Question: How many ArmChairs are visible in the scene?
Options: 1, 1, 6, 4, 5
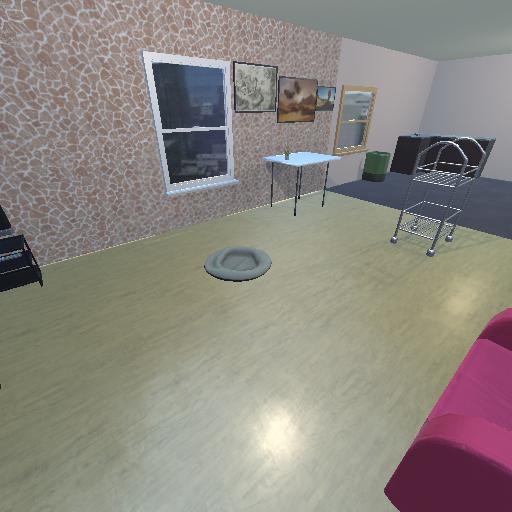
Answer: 1